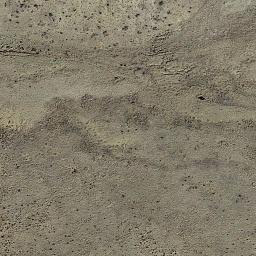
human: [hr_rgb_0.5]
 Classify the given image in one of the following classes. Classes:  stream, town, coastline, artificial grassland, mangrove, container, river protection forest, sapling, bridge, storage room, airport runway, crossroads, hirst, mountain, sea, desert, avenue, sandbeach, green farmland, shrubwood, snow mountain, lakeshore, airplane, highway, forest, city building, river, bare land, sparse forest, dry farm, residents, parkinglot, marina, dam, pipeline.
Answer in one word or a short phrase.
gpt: bare land